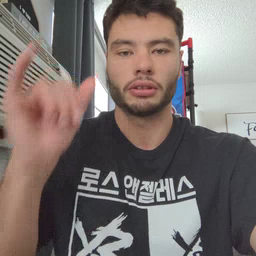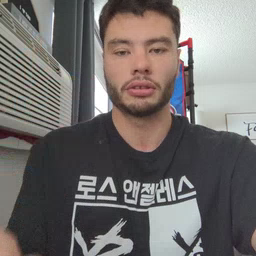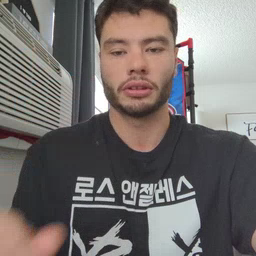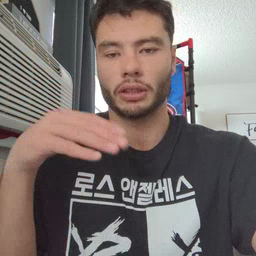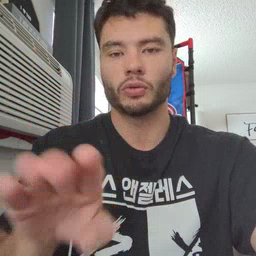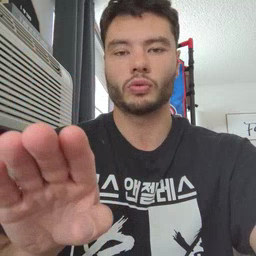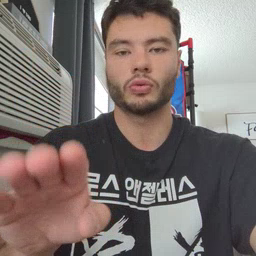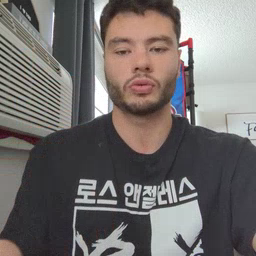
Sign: into